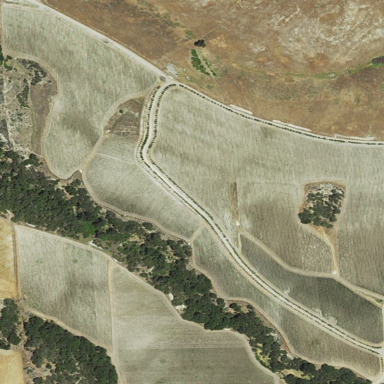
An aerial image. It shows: Vineyard with grape crops.